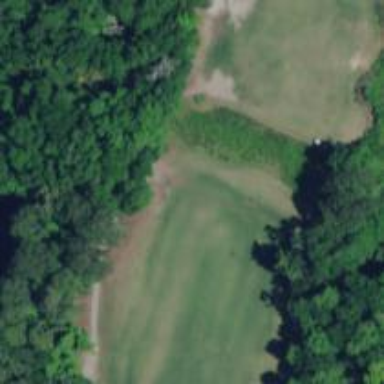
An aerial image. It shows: Golf hole.